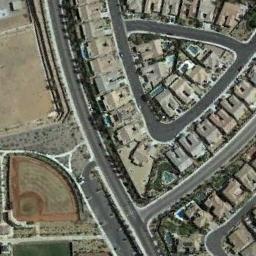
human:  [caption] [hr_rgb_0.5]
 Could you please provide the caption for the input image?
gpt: There is a simple baseball diamond in the wasteland along the roads surrounded by the houses and trees .

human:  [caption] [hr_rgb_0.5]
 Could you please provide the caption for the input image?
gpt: A baseball diamond and many buildings are on both side of a road .

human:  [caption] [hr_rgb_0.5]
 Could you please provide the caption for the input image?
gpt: There is a lot of vegetation near the baseball field .

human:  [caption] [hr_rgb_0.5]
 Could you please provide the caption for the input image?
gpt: A baseball diamond on the lawn and the medium residential area beside .

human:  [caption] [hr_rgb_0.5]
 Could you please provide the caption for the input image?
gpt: The buildings next to the baseball diamond form a triangle .